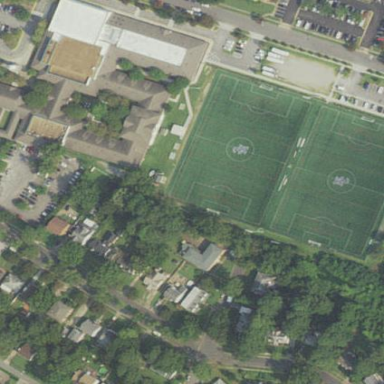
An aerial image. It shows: Soccer pitch designated for leisure and sports activities.